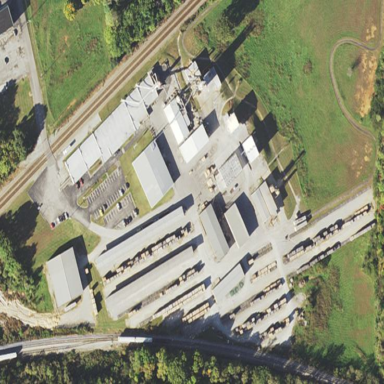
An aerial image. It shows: Lumber yard in industrial area.